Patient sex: M
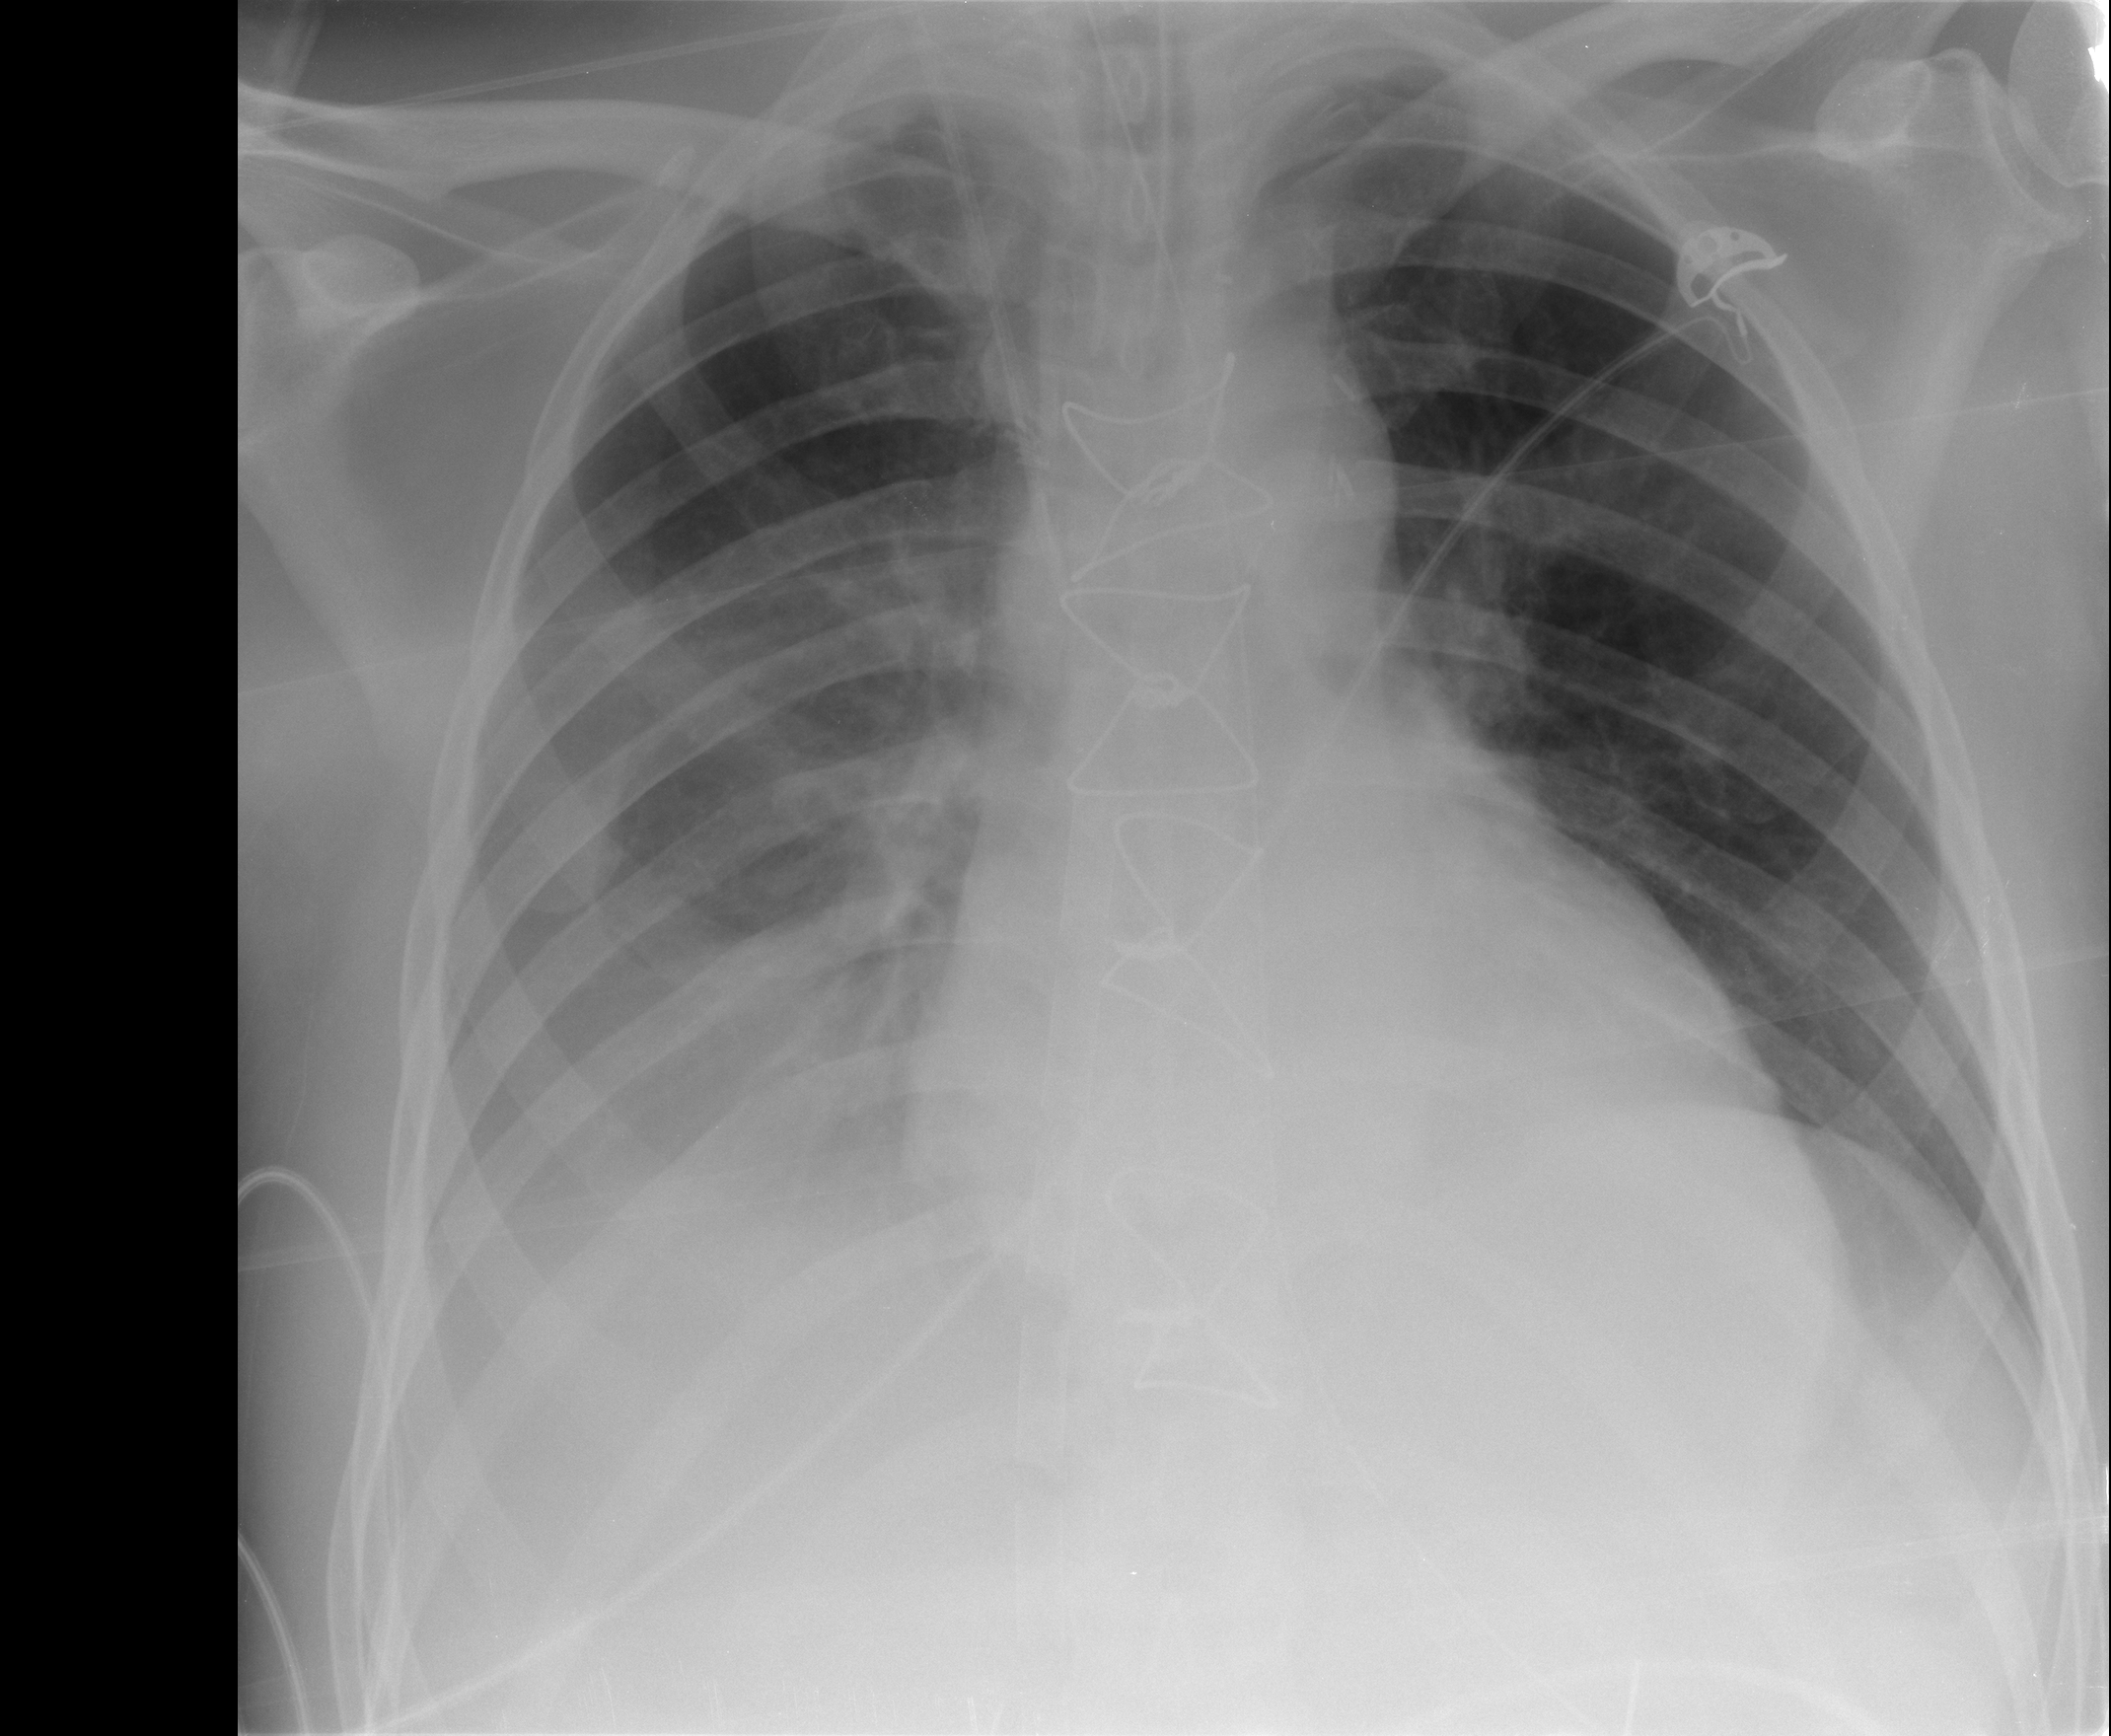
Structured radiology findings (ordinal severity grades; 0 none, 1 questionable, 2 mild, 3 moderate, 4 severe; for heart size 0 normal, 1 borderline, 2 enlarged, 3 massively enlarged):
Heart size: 0
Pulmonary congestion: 0
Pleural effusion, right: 3
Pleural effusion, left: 0
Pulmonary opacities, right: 0
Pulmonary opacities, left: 0
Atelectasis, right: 2
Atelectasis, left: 0